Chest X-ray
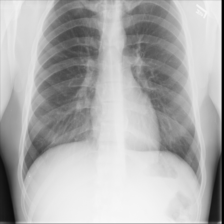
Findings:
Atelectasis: negative
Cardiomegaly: negative
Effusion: negative
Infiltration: negative
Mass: negative
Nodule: negative
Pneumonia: negative
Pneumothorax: negative
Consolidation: negative
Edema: negative
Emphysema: negative
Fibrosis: negative
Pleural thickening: negative
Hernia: negative